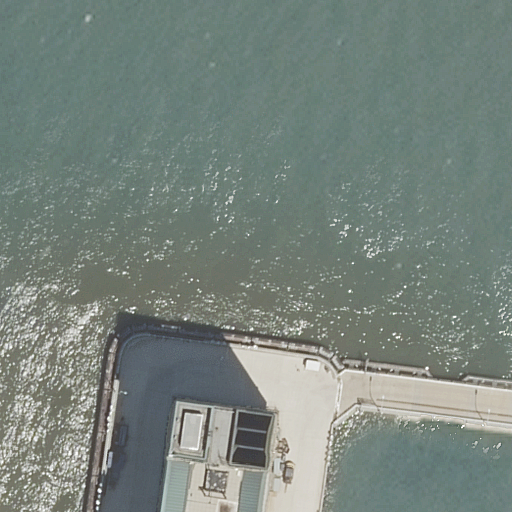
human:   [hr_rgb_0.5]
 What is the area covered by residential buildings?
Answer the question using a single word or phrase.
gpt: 435m2

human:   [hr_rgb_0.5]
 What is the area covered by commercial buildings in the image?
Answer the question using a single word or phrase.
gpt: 0m2

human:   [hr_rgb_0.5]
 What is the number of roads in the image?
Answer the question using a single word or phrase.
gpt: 1

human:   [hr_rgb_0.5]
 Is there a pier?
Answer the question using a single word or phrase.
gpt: yes

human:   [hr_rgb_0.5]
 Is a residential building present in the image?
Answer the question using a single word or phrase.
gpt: yes

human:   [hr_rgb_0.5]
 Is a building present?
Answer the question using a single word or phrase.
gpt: yes

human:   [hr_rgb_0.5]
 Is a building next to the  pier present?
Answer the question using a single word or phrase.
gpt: yes

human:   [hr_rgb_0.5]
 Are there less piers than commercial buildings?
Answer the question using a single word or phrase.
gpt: no

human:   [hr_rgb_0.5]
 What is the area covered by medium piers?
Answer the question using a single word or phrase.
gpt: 0m2

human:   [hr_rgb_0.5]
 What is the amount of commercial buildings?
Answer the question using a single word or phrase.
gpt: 0

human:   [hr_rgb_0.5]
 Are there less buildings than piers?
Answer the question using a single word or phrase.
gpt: no

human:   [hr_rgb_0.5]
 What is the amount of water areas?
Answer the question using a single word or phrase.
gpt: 1

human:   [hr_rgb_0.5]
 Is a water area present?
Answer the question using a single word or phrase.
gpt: yes

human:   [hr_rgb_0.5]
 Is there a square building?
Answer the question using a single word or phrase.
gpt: no

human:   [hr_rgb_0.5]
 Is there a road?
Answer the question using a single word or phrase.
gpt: yes

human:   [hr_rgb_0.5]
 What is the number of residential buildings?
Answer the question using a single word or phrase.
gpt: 1

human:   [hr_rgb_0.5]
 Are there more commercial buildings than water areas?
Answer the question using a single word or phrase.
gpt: no

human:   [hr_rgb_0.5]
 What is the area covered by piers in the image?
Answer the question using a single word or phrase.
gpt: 1030m2

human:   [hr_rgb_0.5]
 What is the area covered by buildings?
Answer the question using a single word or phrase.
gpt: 435m2

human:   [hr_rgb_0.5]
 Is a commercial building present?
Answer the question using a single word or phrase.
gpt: no

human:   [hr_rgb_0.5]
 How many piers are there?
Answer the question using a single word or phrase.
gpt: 1

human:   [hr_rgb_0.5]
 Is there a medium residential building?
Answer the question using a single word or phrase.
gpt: yes

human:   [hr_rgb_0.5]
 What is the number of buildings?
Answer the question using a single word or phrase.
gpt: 1

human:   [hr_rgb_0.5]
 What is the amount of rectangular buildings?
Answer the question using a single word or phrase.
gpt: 1

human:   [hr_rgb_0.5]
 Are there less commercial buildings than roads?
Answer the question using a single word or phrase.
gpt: yes

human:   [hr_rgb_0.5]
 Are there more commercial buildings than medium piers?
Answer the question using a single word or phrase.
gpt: no

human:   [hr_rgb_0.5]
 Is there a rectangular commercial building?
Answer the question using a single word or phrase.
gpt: no

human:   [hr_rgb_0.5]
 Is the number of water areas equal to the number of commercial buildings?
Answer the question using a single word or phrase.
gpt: no

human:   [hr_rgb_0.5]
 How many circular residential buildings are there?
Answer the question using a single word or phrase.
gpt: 0

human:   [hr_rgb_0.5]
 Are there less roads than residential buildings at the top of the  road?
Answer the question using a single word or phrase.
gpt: no

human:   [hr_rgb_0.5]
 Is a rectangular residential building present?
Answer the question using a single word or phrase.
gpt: yes

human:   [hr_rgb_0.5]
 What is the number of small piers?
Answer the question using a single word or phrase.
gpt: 0

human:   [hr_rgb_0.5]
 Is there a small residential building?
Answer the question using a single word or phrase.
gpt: no

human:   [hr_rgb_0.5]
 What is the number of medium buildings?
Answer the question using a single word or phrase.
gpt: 1

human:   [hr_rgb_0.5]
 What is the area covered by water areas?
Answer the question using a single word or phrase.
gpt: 10612m2

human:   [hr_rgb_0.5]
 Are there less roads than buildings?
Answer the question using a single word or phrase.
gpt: no

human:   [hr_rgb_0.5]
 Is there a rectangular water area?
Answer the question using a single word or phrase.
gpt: yes

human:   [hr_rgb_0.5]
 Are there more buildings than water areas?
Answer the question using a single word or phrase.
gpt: no

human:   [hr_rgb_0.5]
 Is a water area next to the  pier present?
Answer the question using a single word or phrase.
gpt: yes

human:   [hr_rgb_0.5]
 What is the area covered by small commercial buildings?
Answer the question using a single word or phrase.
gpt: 0m2

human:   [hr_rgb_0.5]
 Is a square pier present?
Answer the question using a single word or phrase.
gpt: no

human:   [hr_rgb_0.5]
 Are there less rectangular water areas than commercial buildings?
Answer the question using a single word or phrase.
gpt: no

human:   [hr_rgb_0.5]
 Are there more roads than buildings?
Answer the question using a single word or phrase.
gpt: no

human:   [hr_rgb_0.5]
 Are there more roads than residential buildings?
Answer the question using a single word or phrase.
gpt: no

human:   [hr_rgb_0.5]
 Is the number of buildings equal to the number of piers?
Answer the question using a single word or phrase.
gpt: yes

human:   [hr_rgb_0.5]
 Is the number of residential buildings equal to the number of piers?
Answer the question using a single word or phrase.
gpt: yes

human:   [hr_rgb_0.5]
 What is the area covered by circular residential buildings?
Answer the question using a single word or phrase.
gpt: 0m2

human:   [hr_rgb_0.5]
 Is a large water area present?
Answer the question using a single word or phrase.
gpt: yes

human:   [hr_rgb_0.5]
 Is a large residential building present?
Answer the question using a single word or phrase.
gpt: no

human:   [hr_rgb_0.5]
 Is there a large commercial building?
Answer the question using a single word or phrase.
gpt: no

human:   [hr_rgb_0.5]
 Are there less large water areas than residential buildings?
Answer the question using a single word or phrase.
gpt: no

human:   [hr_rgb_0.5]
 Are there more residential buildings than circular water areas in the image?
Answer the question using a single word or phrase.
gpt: yes

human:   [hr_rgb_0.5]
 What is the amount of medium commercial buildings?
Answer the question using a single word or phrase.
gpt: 0

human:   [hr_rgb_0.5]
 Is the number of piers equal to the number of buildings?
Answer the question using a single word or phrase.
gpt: yes

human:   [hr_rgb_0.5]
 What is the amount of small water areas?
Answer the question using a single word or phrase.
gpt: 0

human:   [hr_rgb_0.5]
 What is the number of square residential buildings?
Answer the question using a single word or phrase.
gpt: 0

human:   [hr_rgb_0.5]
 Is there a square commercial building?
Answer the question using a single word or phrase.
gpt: no

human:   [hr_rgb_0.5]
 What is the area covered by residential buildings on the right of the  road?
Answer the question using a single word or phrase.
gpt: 0m2

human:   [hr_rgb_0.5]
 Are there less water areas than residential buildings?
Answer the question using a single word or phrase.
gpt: no

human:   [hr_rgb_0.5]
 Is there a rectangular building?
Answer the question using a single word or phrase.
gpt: yes

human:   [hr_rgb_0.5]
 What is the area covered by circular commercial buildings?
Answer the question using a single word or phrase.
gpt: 0m2

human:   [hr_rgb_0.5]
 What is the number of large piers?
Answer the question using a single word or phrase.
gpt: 1

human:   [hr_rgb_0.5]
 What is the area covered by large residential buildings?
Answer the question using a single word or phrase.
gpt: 0m2

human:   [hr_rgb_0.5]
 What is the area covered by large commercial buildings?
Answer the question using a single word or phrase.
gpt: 0m2